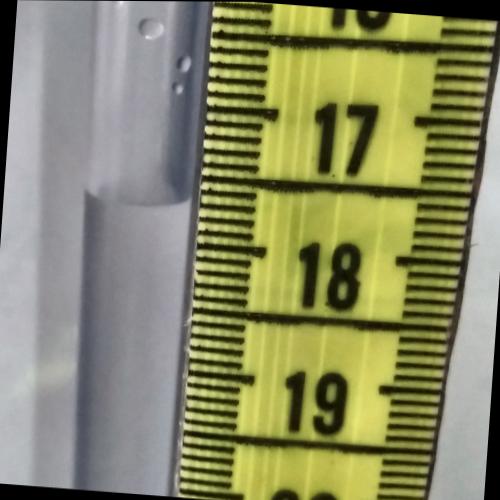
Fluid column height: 17.7 cm